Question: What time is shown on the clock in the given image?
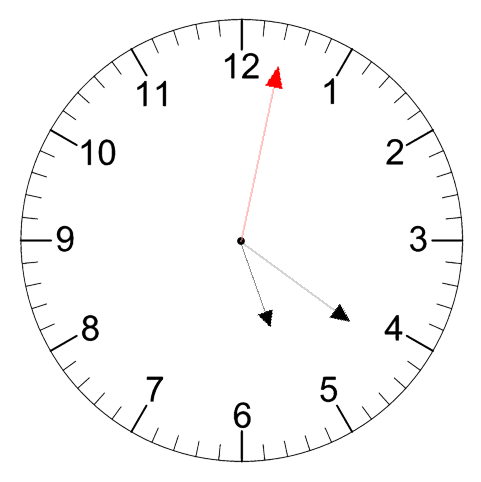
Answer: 05:21:02